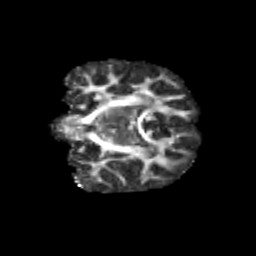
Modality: FA
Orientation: coronal
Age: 10
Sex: male
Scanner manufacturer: siemens
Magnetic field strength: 3 T
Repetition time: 3.8 s
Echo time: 0.07 s